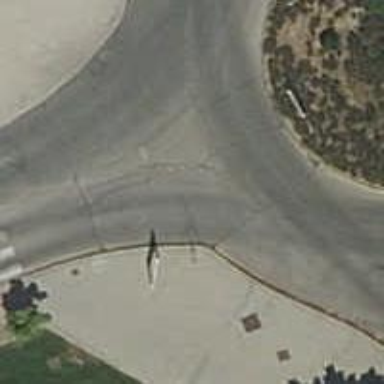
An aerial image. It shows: Asphalt road in residential area leading to roundabout.